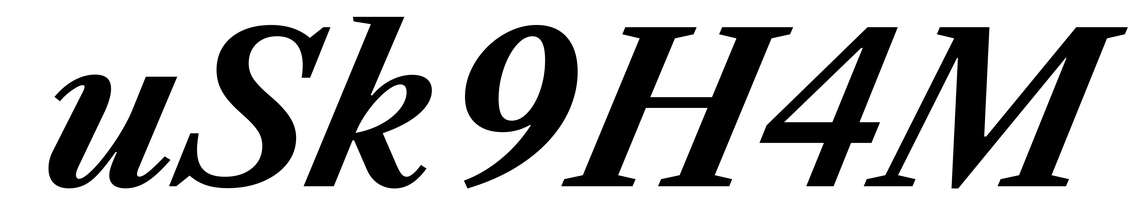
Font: LibreCaslonText-Italic_Bold_Italic